Question: trying to learn answer set programming and decided to give the n-queens problem a go. This is what I have so far:-
'''
% Queens are placed on an n x n chess board.
% Each queens must not attack each other.
% Represent the chess board squares.
square(1..n, 1..n).
% Place a Queen on one chess square.
queen(1..n).
5 { on(Q, X, Y) : queen(Q), square(X, Y) } 5.
:- queen(Q), on(Q, X, Y), on(Q, X', Y'), X != X', Y != Y'.
% Make sure each square only has one queen.
:- queen(Q), queen(Q'), on(Q, X, Y), on(Q', X, Y), Q != Q'.
% A Queen attacks another if both are on the same vertical, horizontal or diagonal.
:- on(Q, X, Y), on(Q', X, Y'), Q != Q', Y != Y'.
:- on(Q, X, Y), on(Q', X', Y), Q != Q', X != X'.
:- on(Q, X, Y), on(Q', X', Y'), Q != Q', |X-X'| = |Y-Y'|.
'''
I am using clingo with the command - 'clingo n-queens.lp --const n=5 --models 2'. The output that I get is:-

As you can see, despite stating that the queens should not be in the same column or row, the output contains some. What is wrong with the program?
Do you guys have some tips in general for getting better at ASP? I feel like I always get stuck when trying to describe the knowledge in ASP syntax.
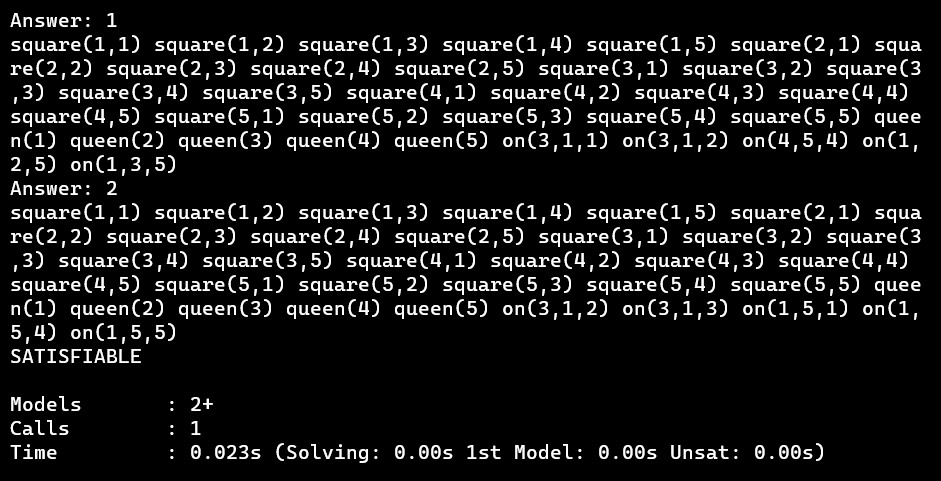
Answer: There are 2 issues with your program:
'''
5 { on(Q, X, Y) : queen(Q), square(X, Y) } 5.
'''
should be
'''
n { on(Q, X, Y) : queen(Q), square(X, Y) } n.
'''
if you want it for anything else than 'n=5' and
'''
:- queen(Q), on(Q, X, Y), on(Q, X', Y'), X != X', Y != Y'.
'''
should be
'''
:- queen(Q), on(Q, X, Y), on(Q, X', Y'), X != X'.
:- queen(Q), on(Q, X, Y), on(Q, X', Y'), Y != Y'.
'''
This is because you want to write ':- ..., X != X' OR Y != Y'' and not ':- ..., X != X' AND Y != Y'' - causing this constraint to take effect only if both values differ.
For the output I added also:
'''
#show on/3.
'''
tested with the <URL>:
'''
clingo version 5.5.0
Reading from stdin
Solving...
Answer: 1
on(2,3,3) on(4,4,5) on(5,2,1) on(1,1,4) on(3,5,2)
SATISFIABLE
'''
Please note that the online version provides a very neat example of n-queens.
Your program works but there is room for improvement. If you want to implement efficient code, a first hint would be to reduce the size of the ground logic program. This can be done - for example - by reducing the arity of predicates.